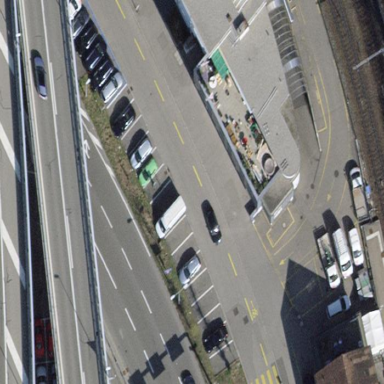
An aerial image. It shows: Street-side parking area.